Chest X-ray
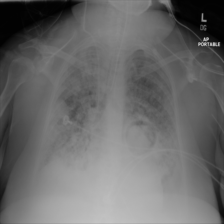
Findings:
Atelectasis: negative
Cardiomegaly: negative
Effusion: negative
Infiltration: negative
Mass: positive
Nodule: negative
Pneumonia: negative
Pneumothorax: negative
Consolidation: negative
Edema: negative
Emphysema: negative
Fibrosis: negative
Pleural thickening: negative
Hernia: negative